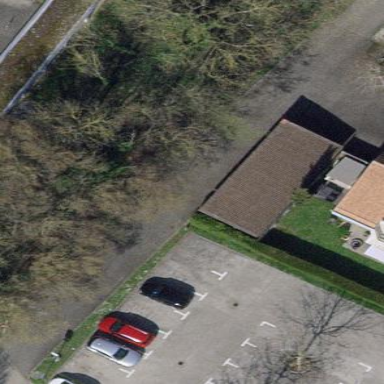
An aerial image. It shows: Group of garages.